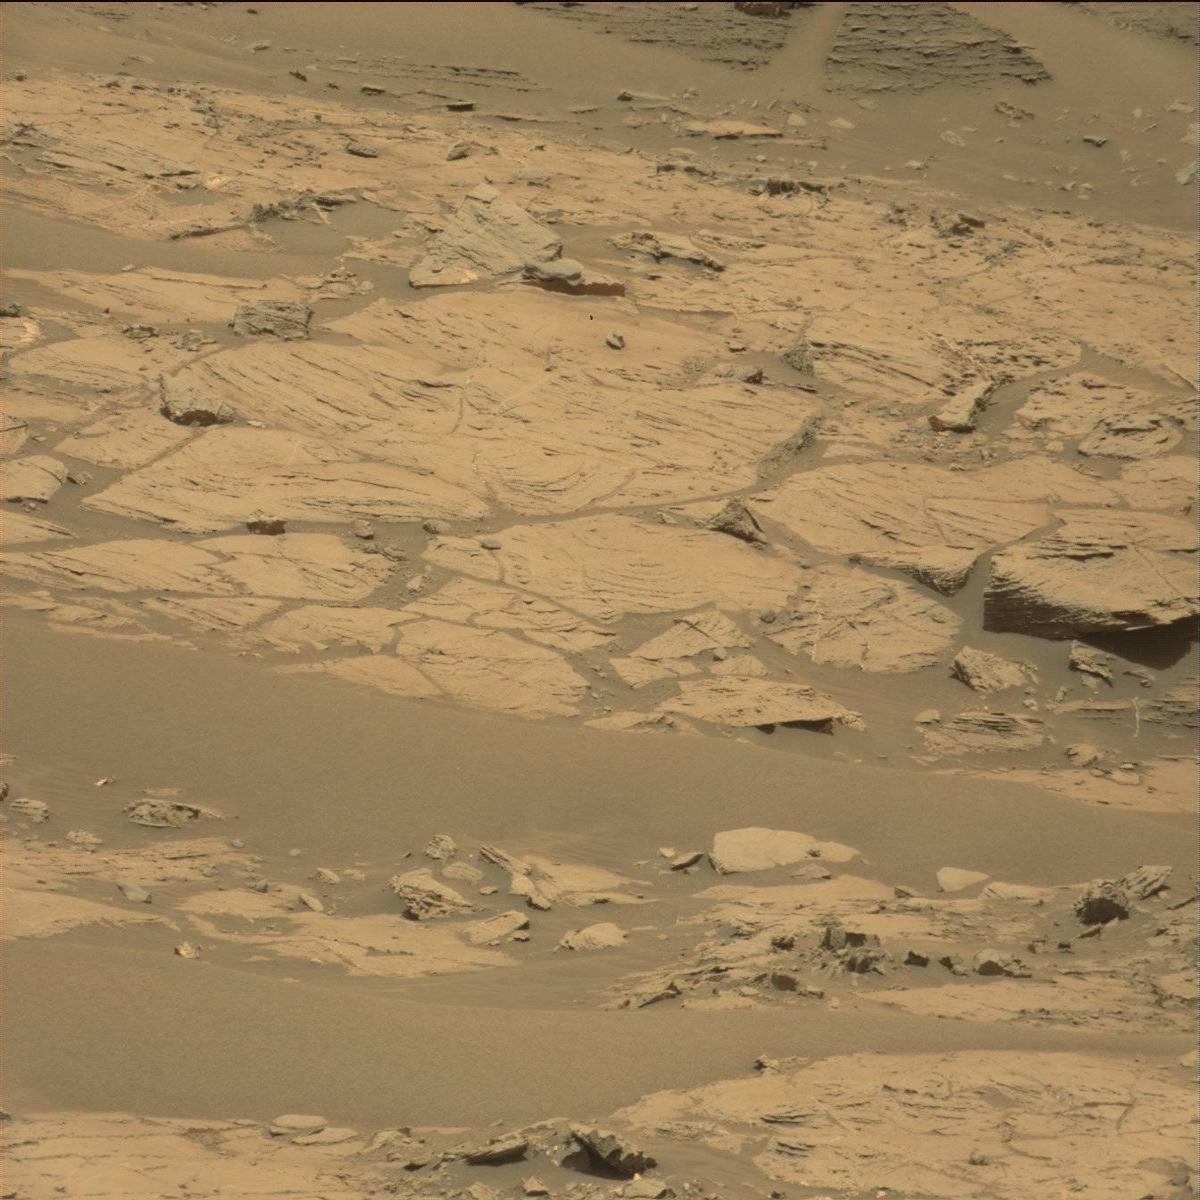
Terrain classes present: Bedrock, Sand / Soil